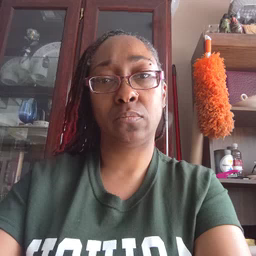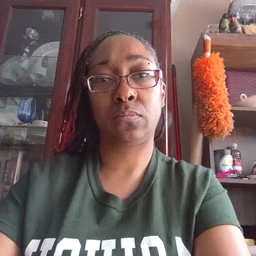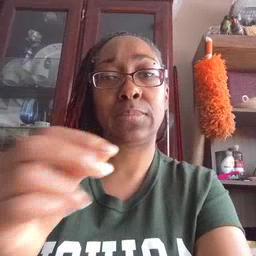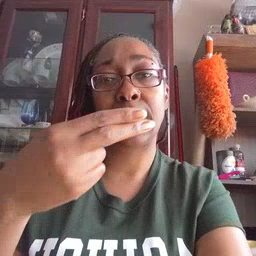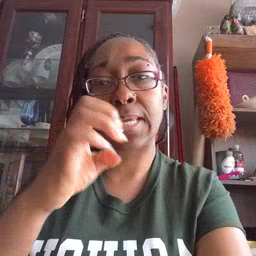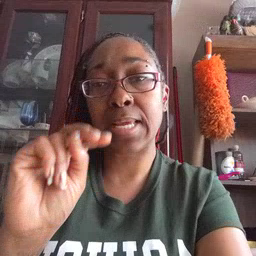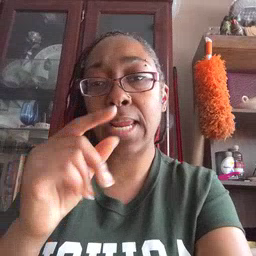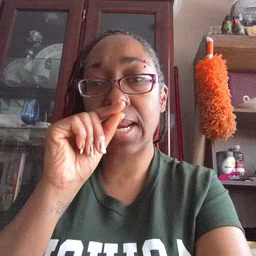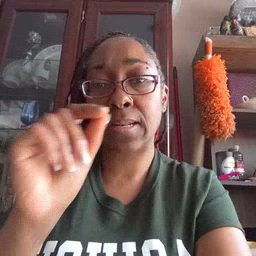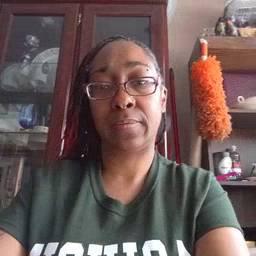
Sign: hen